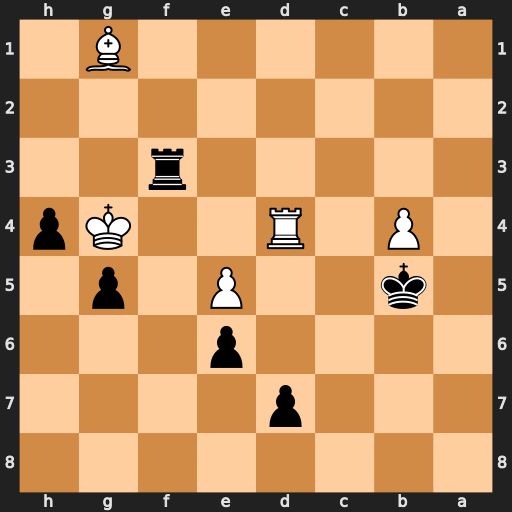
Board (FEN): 8/3p4/4p3/1k2P1p1/1P1R2Kp/5r2/8/6B1
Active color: b
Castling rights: -
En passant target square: -
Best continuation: Rg3+ Kh5 Rxg1